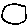
Label: circle